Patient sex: M
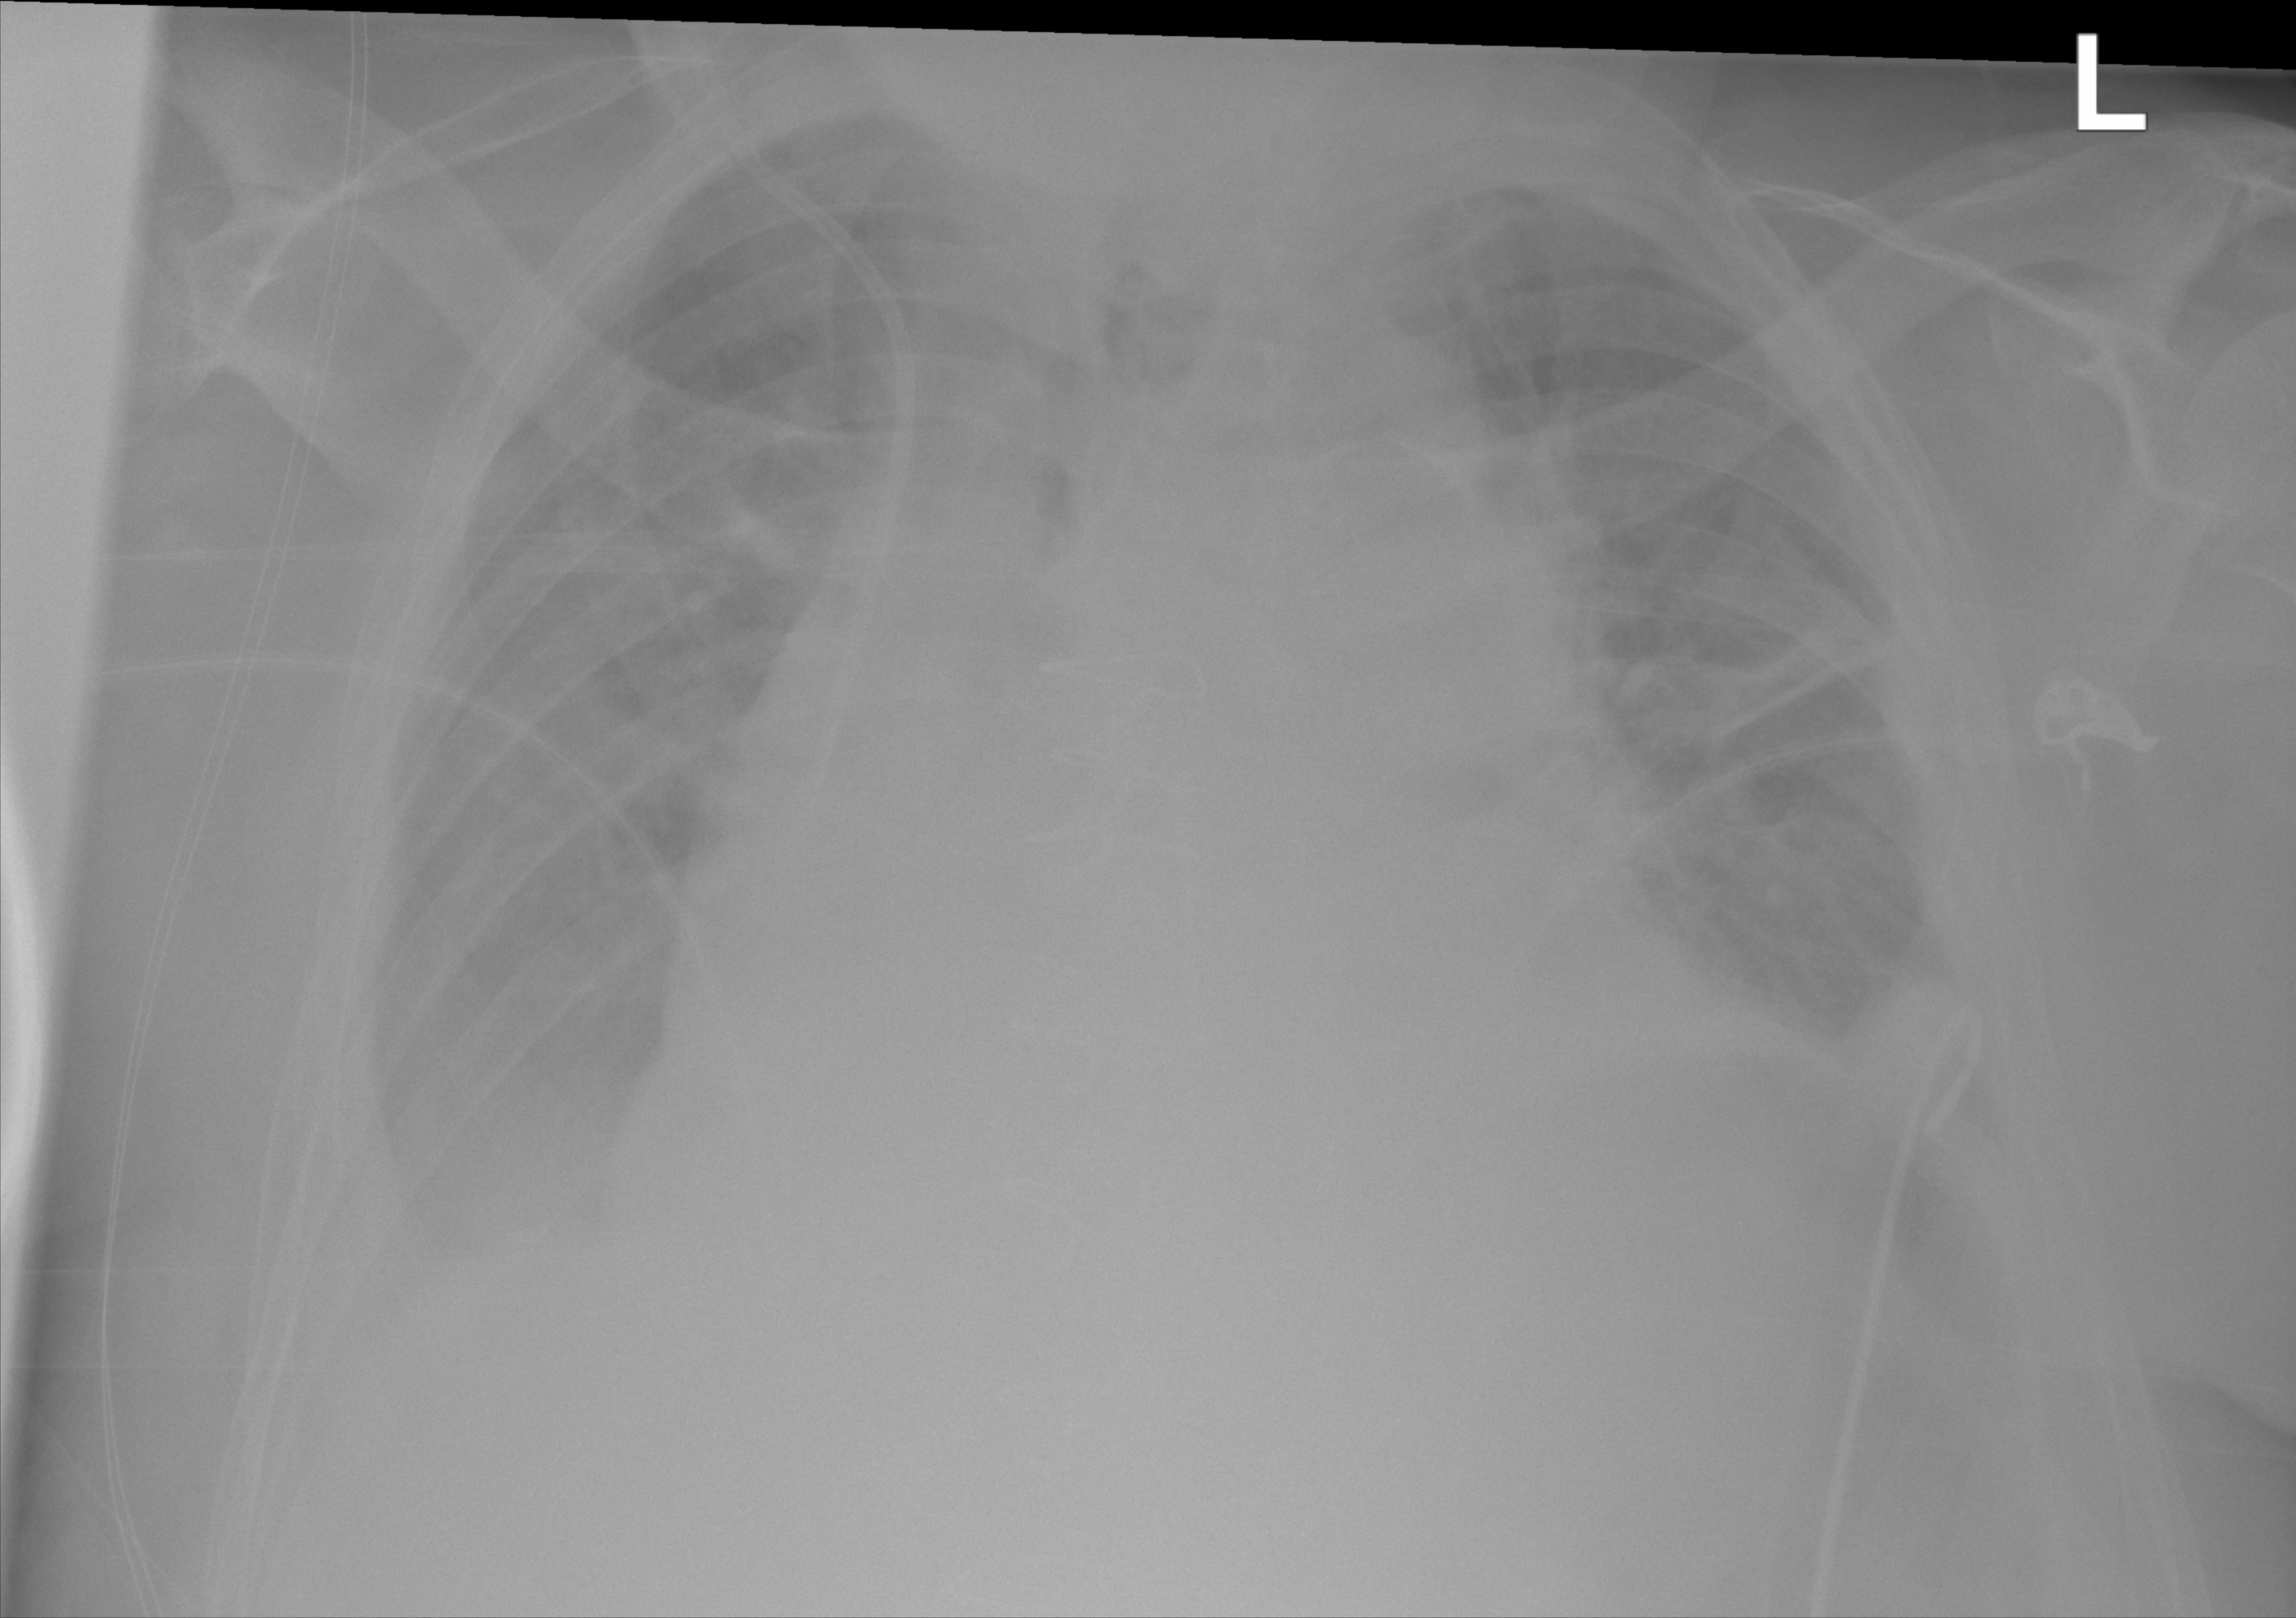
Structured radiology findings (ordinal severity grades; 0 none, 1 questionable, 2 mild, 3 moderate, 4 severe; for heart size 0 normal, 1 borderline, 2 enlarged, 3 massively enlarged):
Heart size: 3
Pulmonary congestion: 2
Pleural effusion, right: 2
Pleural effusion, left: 0
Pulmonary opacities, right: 0
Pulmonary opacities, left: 0
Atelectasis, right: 0
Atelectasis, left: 0